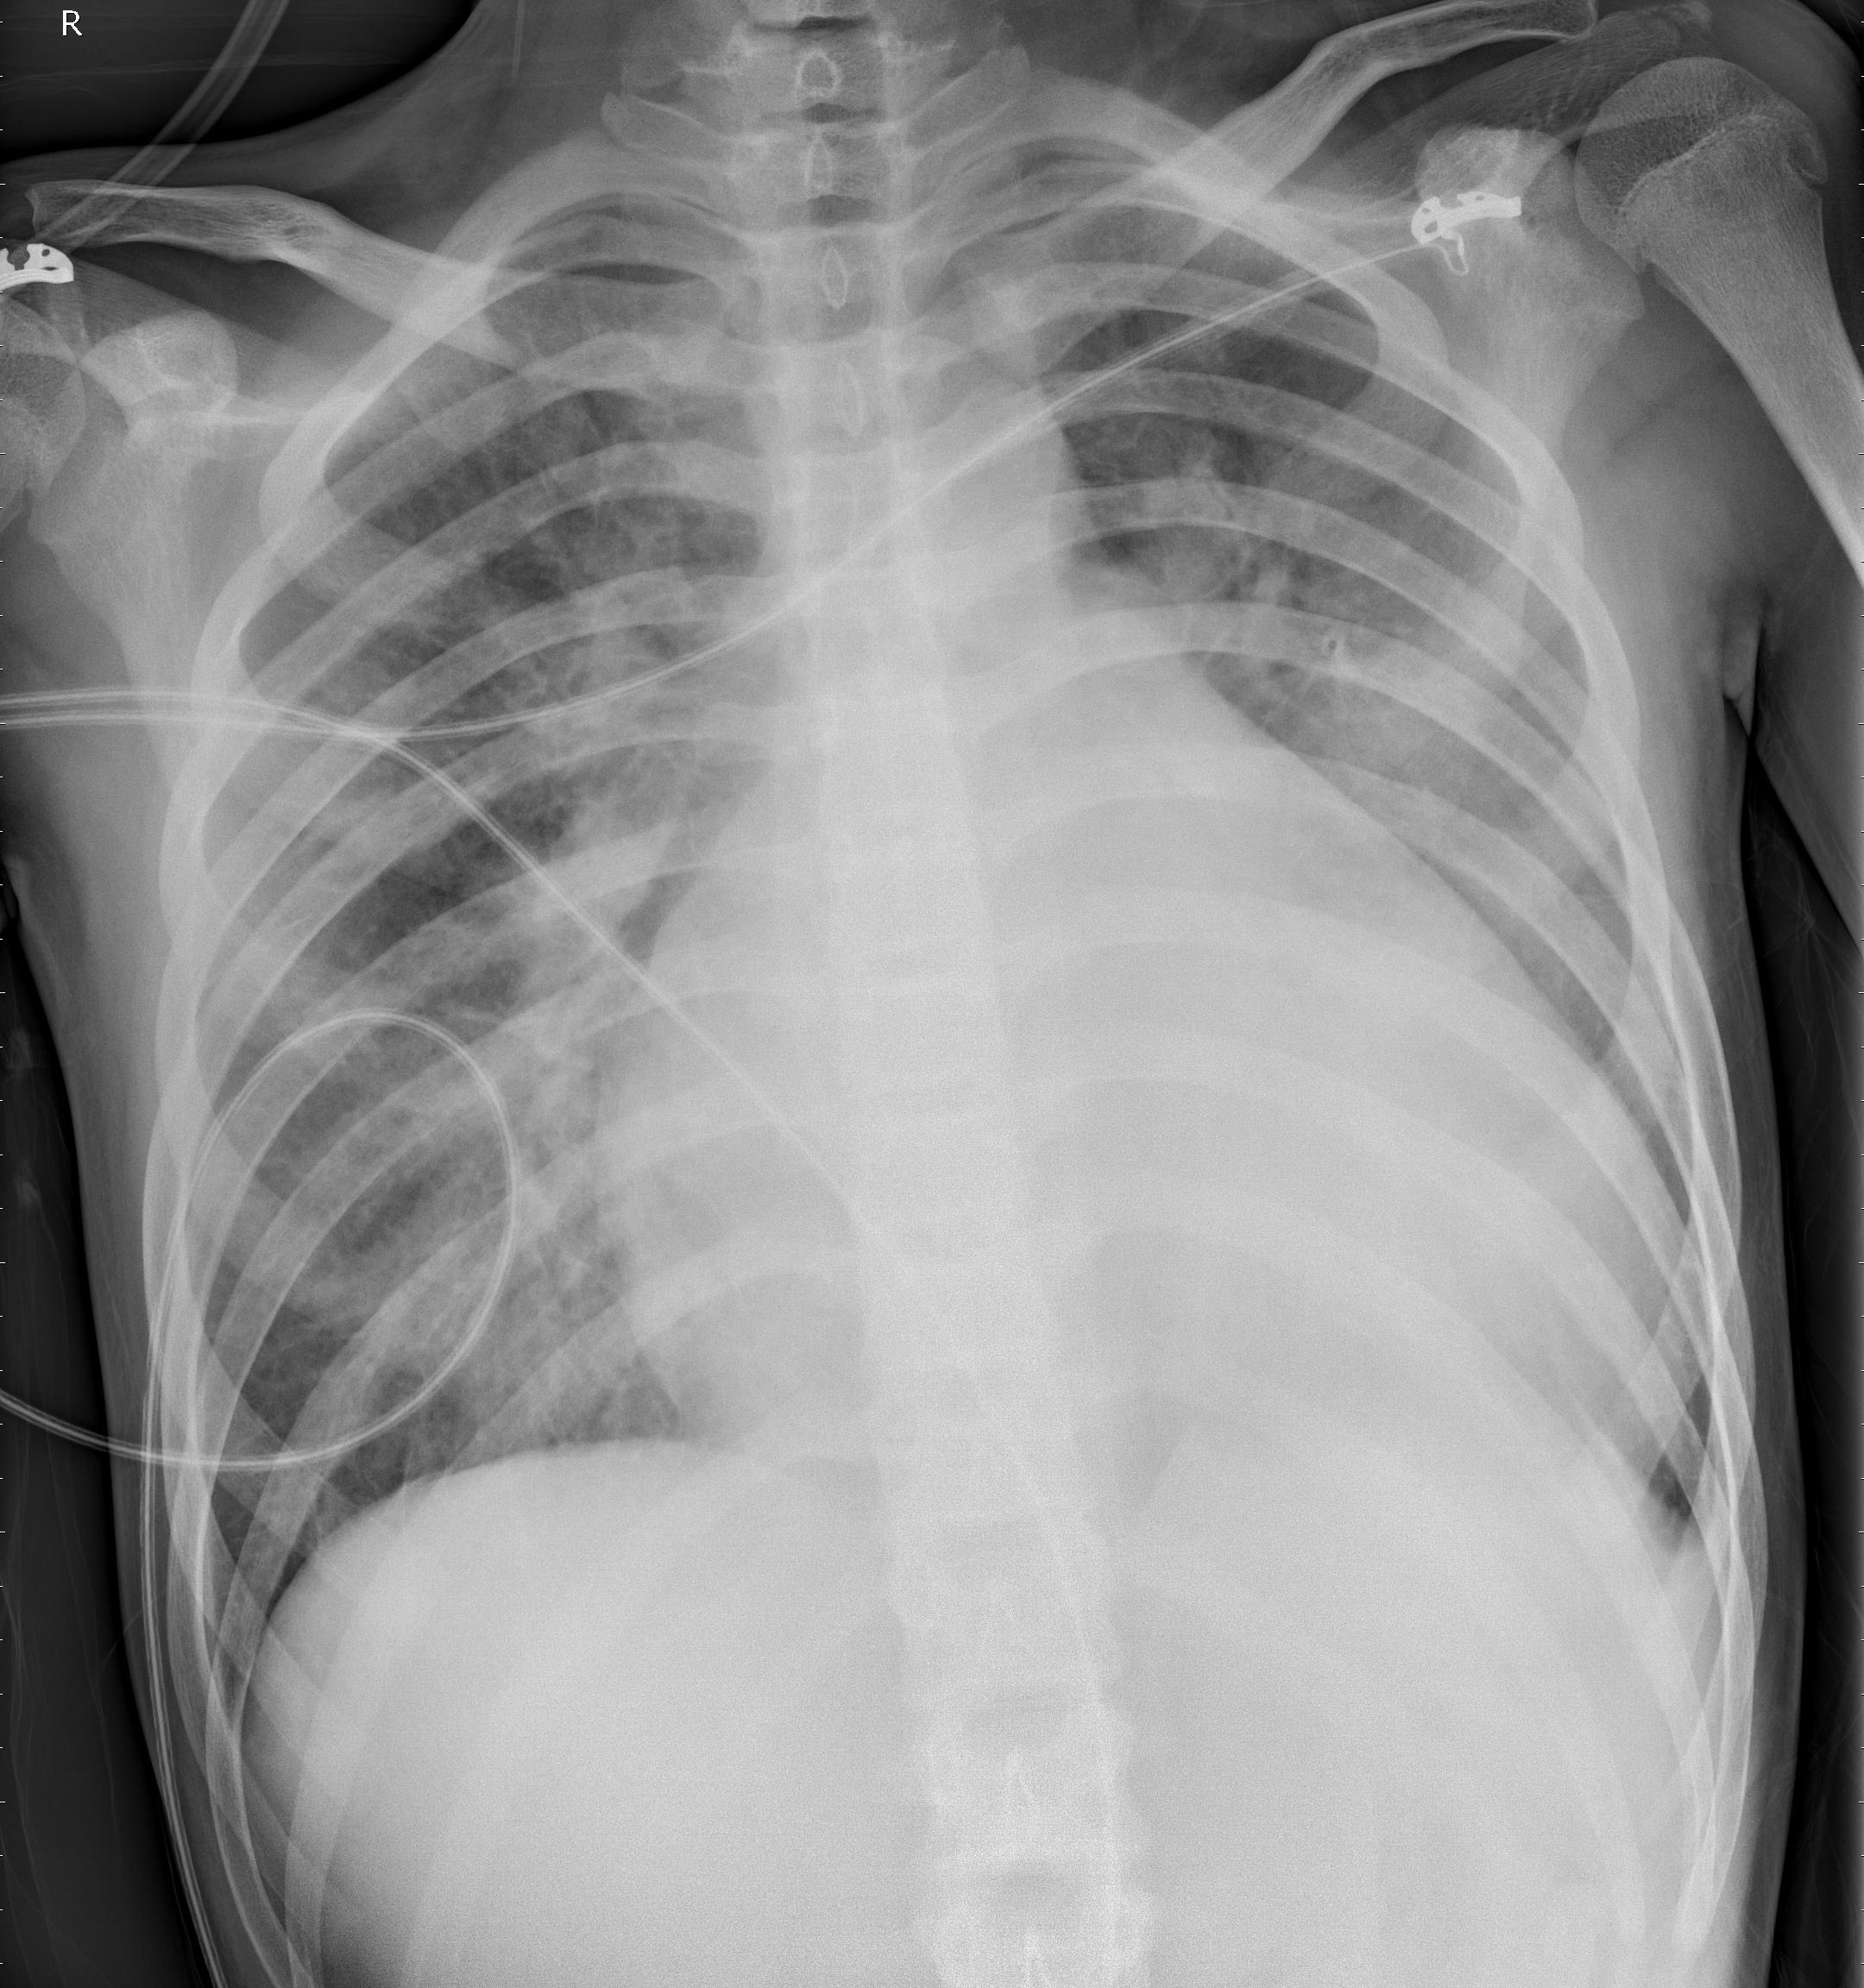
Diagnosis: PNEUMONIA